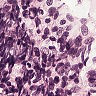
Metastatic tissue present: no